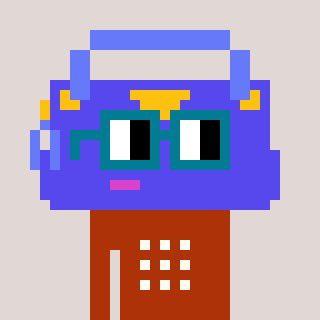
a pixel art character with square dark green glasses, a bag-shaped head and a hotbrown-colored body on a warm background